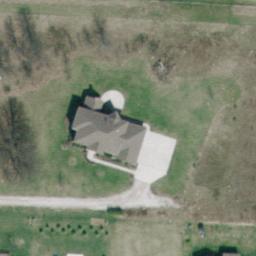
Label: residential